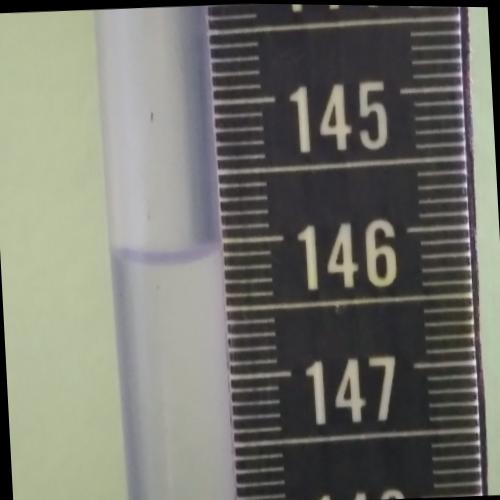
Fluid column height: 146.1 cm